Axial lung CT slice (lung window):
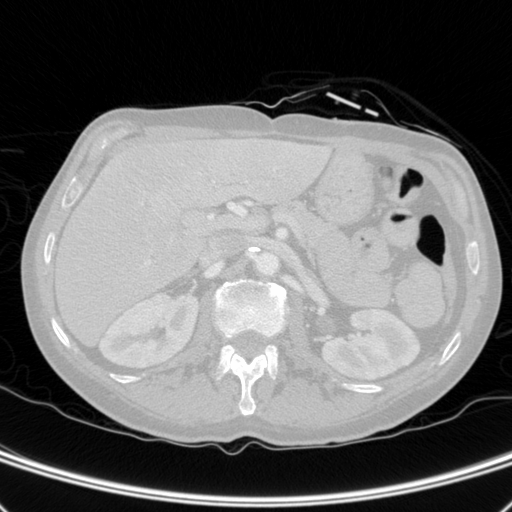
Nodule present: no